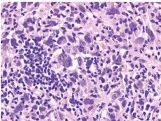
Pathological results. (A-C) Structural destruction in lymphoid tissue, diffuse hyperplasia of heteromorphic tumor cells, large size of tumor cells, obvious pleomorphism, spindle-shaped and polygonal, large and deep stained nuclei and irregular pseudoinclusion bodies in nuclei, multinucleated and giant tumor cells in some tumor cells, multiple nucleoli, mitotic images are easy to see (magnification x 40, 20, 40).
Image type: pathology (h&e)